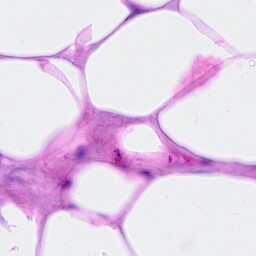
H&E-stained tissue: Breast